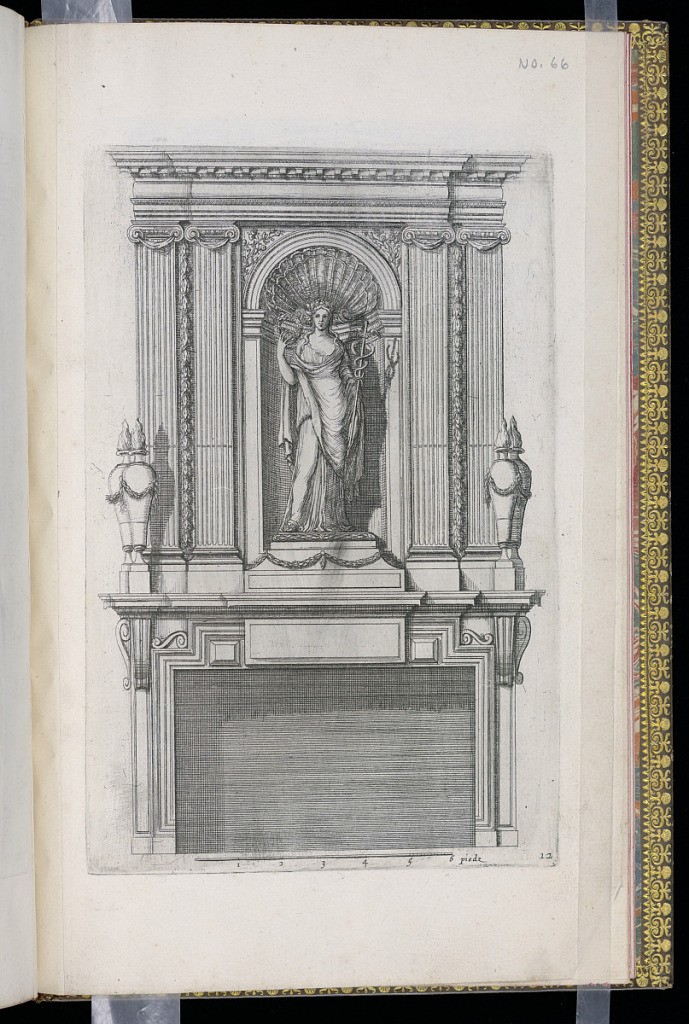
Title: Chimney Piece Design
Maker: D. Antoine Pierretz, French, active 1647
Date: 1647-55
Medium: Etching on laid paper
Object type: Print
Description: Design for a chimney piece (fireplace, mantel and overmantel) with classical motifs. The overmantel features a large standing statue of a female figure holding a caduceus (staff with wings and snakes) within an arched niche with a large shell in the arch, framed by fluted pilasters, flaming vases, and a cornice with brackets and sculpted moldings. A scale below. The plate is numbered.